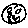
Label: moon